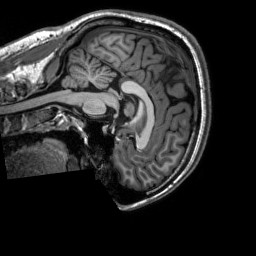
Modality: T1w
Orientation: sagittal
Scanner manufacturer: siemens
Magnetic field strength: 3 T
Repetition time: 2.3 s
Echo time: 0.00302 s